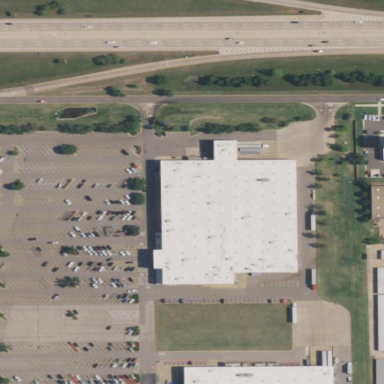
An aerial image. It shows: Wholesale shop within building.